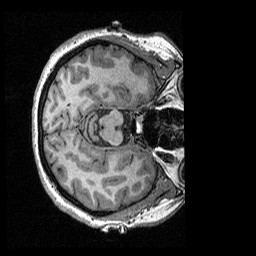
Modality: T1w
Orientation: axial
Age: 35
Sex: female
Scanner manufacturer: siemens
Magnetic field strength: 3 T
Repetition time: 2.3 s
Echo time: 0.00298 s